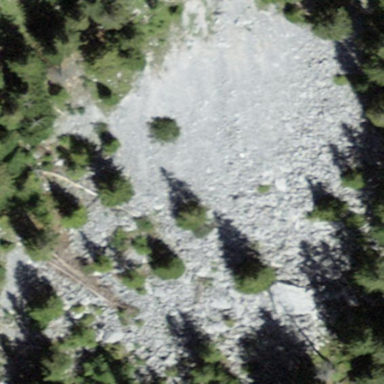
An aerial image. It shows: Scree landscape.